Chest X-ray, PA view. Patient: 32 years old, sex M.
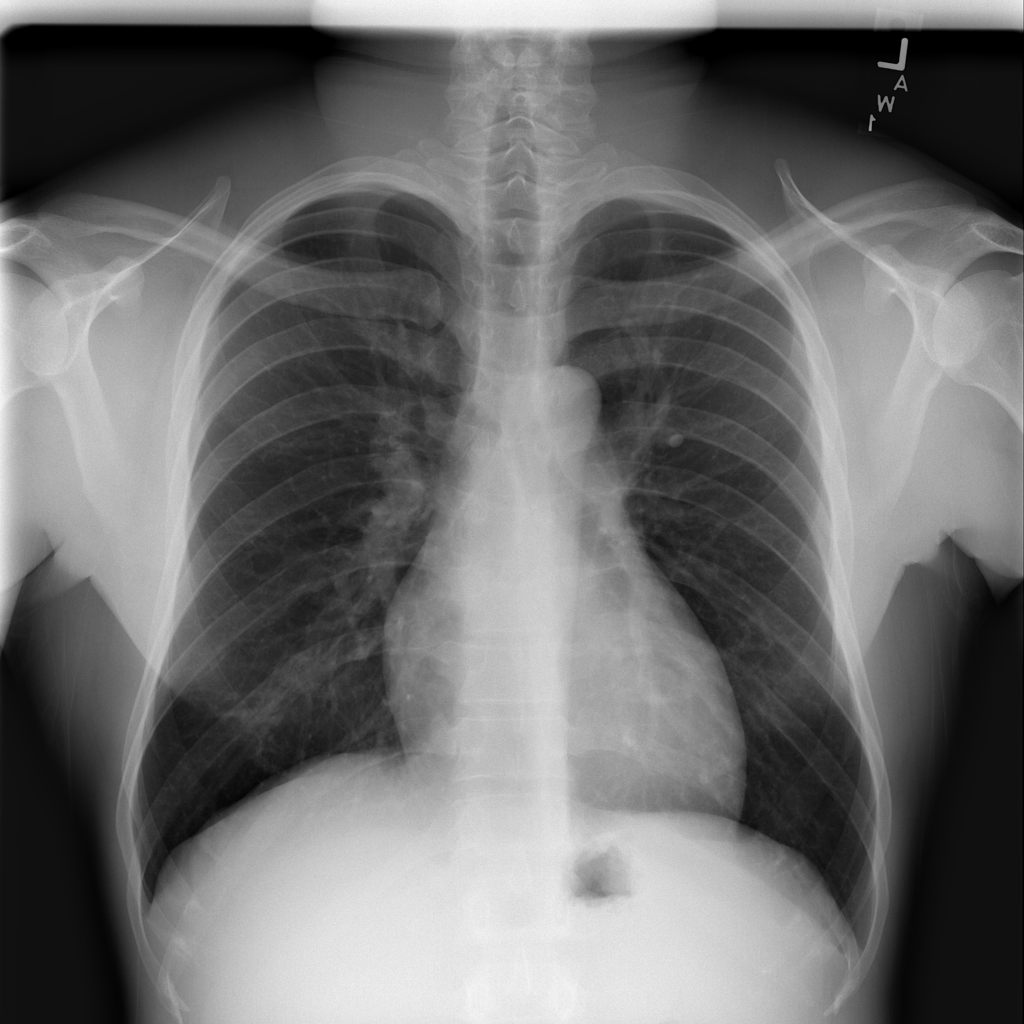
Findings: No Finding